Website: walmart
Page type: account-selection
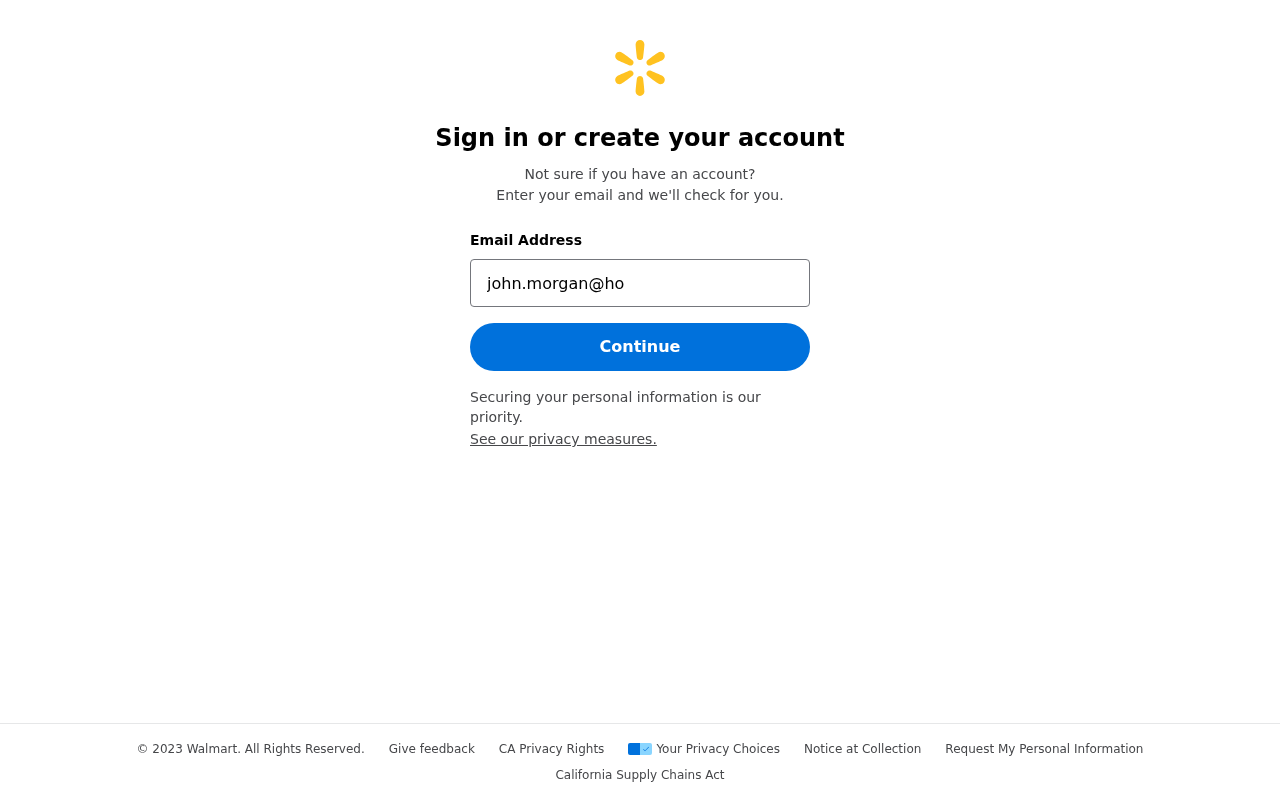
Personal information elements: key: PII_EMAIL
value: john.morgan@hotmail.com